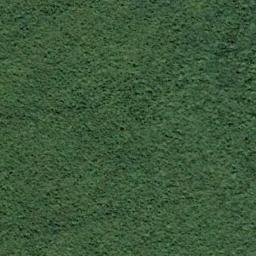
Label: meadow